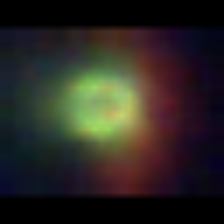
Taxon: NanoPlankton
Group: Other